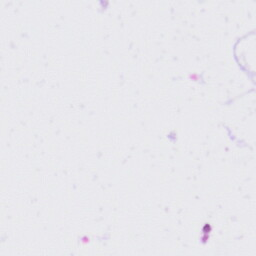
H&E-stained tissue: Liver